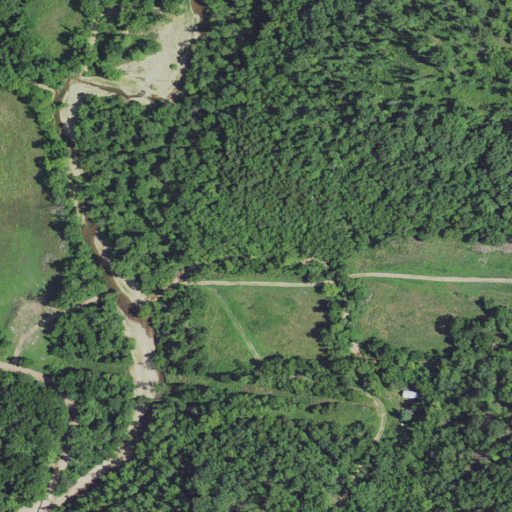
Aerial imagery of valley in Missouri named Brewner Hollow containing deciduous forest, pasture, woody wetlands, herbaceous wetlands, and open development